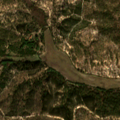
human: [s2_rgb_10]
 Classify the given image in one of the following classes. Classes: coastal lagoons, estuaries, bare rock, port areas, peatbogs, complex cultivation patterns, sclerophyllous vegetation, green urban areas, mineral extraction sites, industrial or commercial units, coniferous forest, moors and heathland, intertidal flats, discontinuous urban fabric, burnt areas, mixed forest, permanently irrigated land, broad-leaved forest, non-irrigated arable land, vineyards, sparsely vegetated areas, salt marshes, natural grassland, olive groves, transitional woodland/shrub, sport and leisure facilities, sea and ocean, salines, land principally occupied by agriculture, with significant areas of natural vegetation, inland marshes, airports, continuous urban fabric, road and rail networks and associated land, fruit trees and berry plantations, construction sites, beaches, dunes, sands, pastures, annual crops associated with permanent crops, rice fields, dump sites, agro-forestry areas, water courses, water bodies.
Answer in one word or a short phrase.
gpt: non-irrigated arable land, broad-leaved forest, mixed forest, transitional woodland/shrub